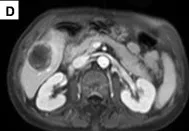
A 63-year-old man with abdominal pain. (D-F) The periphery of the mass was slightly enhanced during the arterial, portal or delayed phase of contrast enhancement.
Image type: radiology (mri)